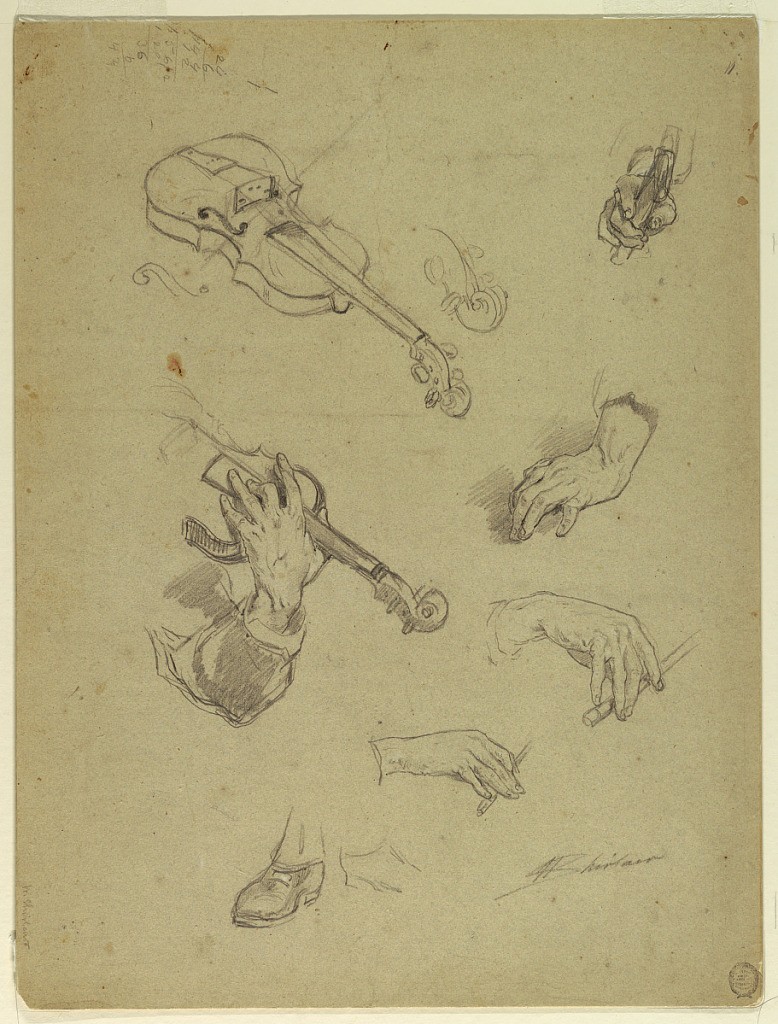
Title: Study of Hands of a Violin Player
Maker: Walter Shirlaw, American, b. Scotland, 1838–1909
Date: March 1878
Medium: Graphite, white crayon on rough grey paper
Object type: Drawing
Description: Shown are a violin held by a player and two details: the left hand with most of his arm and fore part of the violin.  Two right hands in the pose of holding the bow; a left hand shown from above; a right hand holding something shown from the fingers; a right shoe, obliquely shown.  The back part of the left shoe shown in profile.  An account at upper edge.